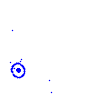
Particle: kaon